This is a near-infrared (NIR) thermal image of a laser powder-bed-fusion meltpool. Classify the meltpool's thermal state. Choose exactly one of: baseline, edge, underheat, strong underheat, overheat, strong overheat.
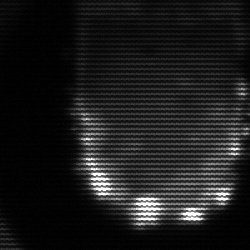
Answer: baseline